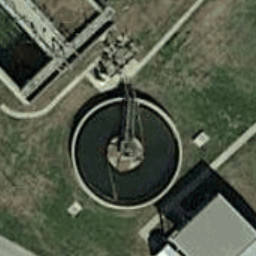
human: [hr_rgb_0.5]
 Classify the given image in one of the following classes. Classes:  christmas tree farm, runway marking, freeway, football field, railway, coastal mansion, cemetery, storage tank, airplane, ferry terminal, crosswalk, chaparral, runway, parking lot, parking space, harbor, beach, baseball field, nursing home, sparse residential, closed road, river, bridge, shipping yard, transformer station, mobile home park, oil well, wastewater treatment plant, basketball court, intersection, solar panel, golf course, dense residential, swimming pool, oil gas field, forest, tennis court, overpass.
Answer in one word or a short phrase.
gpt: wastewater treatment plant